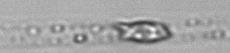
Label: Dactyliosolen_blavyanus